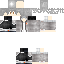
A female human skin with medium skin, wearing brown long hair dressed in a blue hoodie and black pants, featuring a closed mouth.